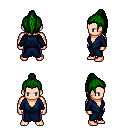
a pixel art fantasy rpg character, male body template, human, light skin, blue robe, magenta pants, green long topknot hairstyle, four views (front, back, left, right), 2x2 character sprite sheet, small pixel art, hard edges, no anti-aliasing